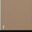
Piece: xx